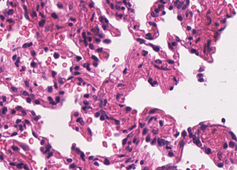
Tumor epithelial tissue: no
Tumor-associated stroma tissue: no
Normal tissue: yes